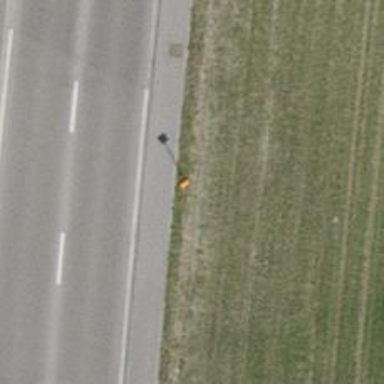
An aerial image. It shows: Pipeline marker.